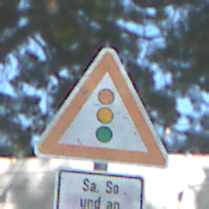
Verkehrszeichen: Lichtzeichenanlage
Zusatzzeichen unten: ZeitangabenMitBeschraenkungAufWochentage9
Umgebung: Outdoor, Suburban
Tageszeit: Midday
Wetter: Clear
Licht: Natural
Jahreszeit: NotSpecified
Kontrast: HighContrast